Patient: sex F, age 39
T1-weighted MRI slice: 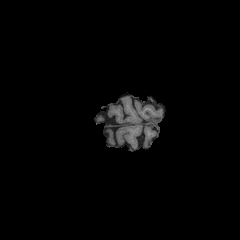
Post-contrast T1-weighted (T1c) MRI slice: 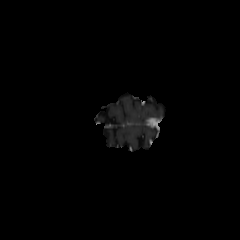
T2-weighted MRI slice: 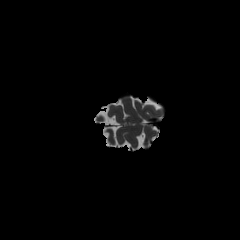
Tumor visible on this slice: no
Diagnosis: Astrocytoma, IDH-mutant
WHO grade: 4